Interaction volume radius: 5 \u00c5
Interaction volume height: 20 \u00c5
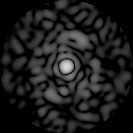
Disorder parameter: 0.8068